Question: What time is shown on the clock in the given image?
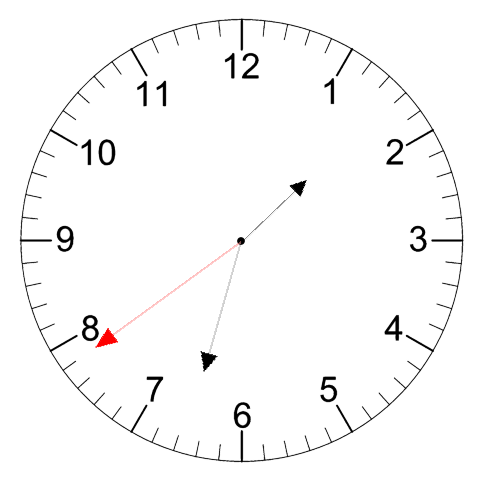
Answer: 01:32:39